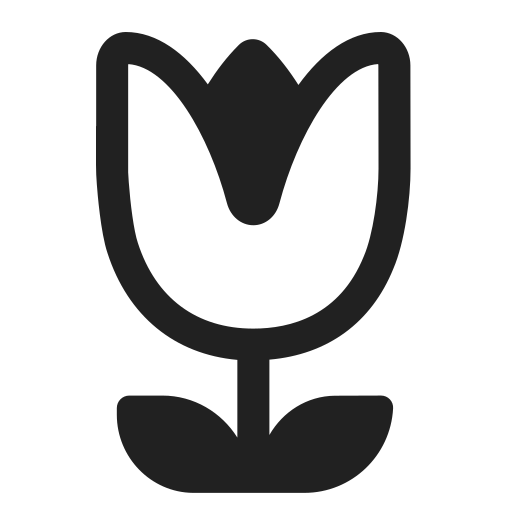
tulip high contrast